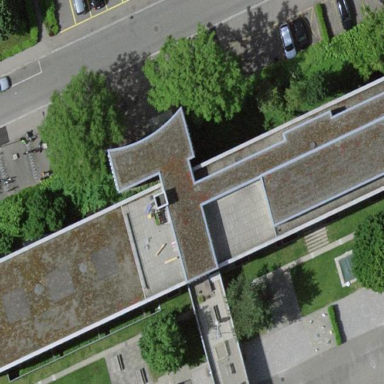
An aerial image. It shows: School building.